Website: crate-barrel
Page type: delivery-shipping
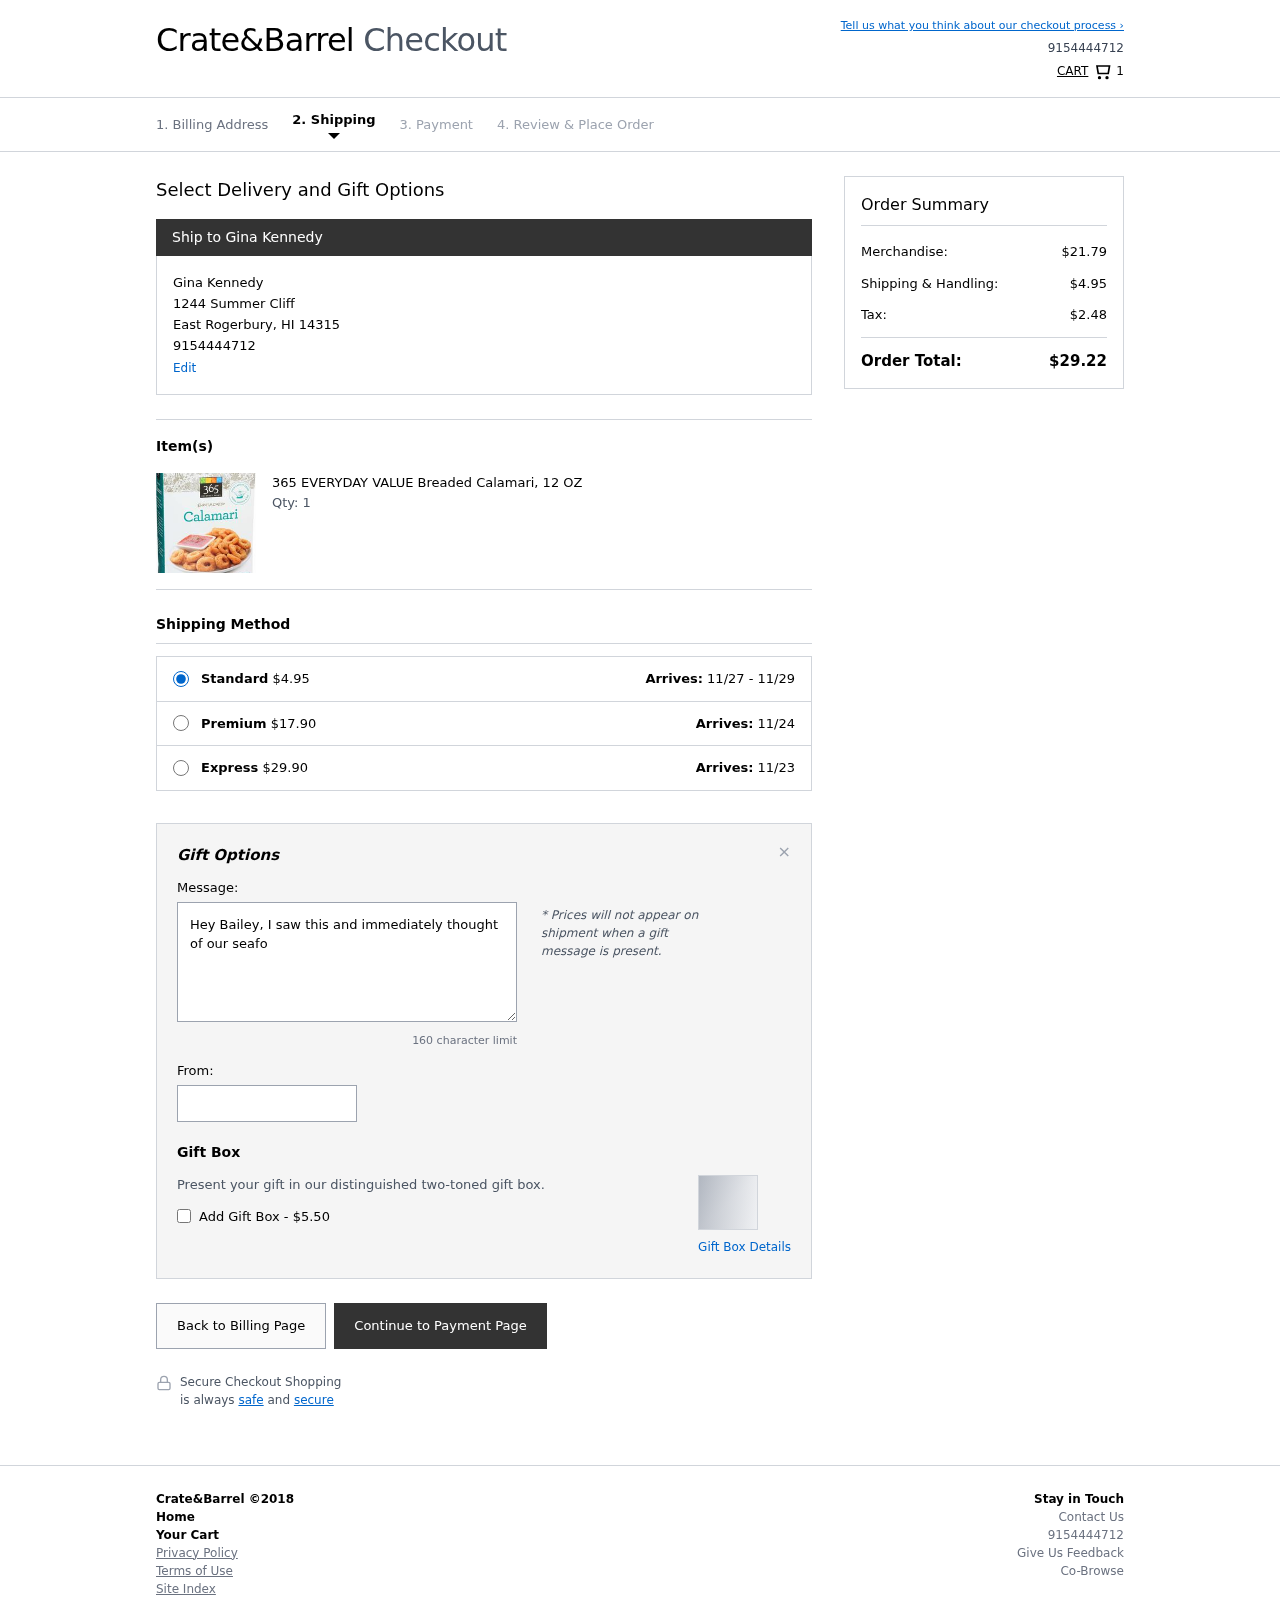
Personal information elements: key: PII_CITY
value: East Rogerbury
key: PII_FULLNAME
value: Gina Kennedy
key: PII_PHONE
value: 9154444712
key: PII_POSTCODE
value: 14315
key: PII_STATE_ABBR
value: HI
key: PII_STREET
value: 1244 Summer Cliff
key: PII_FIRSTNAME
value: Gina
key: PII_LASTNAME
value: Kennedy
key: PII_FULLNAME2
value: Gina Kennedy
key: PII_FULLNAME3
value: Gina Kennedy
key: PII_FIRSTNAME2
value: Gina
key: PII_FIRSTNAME3
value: Gina
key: PII_LASTNAME2
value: Kennedy
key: PII_LASTNAME3
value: Kennedy
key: PII_FIRSTNAME_DERIVED
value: Gina
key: PII_LASTNAME_DERIVED
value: Kennedy
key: PII_FULLNAME_DERIVED
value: Gina Kennedy
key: PII_NAME_FULL_DERIVED
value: Gina Kennedy
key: PII_PHONE_LINE
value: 4712
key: PII_PHONE_SUFFIX
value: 4712
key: PII_PHONE2
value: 9154444712
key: PII_PHONE3
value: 9154444712
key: PII_PHONE_NUMERIC
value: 9154444712
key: PII_PHONE_LINE_NUMERIC
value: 4712
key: PII_PHONE_SUFFIX_NUMERIC
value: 4712
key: PII_PHONE2_NUMERIC
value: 9154444712
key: PII_PHONE3_NUMERIC
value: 9154444712
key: PII_PHONE_DIGITS
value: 9154444712
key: PII_PHONE_LAST4
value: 4712
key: PII_GIFT_MESSAGE
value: Hey Bailey, I saw this and immediately thought of our seafood nights! Can’t wait for us to dig in and make some delicious memories together. Enjoy!
Gina
Product elements: key: PRODUCT1_NAME
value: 365 EVERYDAY VALUE Breaded Calamari, 12 OZ
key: PRODUCT1_QUANTITY
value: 1
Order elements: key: ORDER_NUM_ITEMS
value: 1
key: ORDER_SHIPPING_COST
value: $4.95
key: ORDER_DELIVERY_DATE
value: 11/27 - 11/29
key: PREMIUM_SHIPPING_COST
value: $17.90
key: PREMIUM_DELIVERY_DATE
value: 11/24
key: EXPRESS_SHIPPING_COST
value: $29.90
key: EXPRESS_DELIVERY_DATE
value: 11/23
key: ORDER_SUBTOTAL
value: $21.79
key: ORDER_SHIPPING_COST2
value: $4.95
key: ORDER_TAX
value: $2.48
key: ORDER_TOTAL
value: $29.22